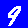
Digit: 9